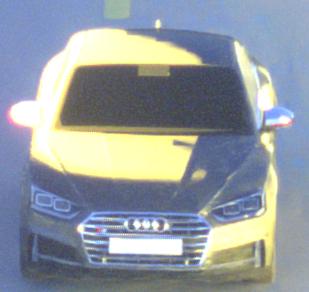
Make: Audi
Model: S5 Sportback
Detailed model: 8T Facelift
Model produced from: 2011
Model produced until: 2016
Doors: 5
Color: gray
Road condition: dry road
Daytime: sunrise or sunset
Contrast: high contrast